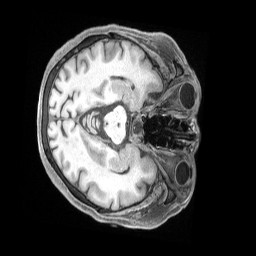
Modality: T1w
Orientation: axial
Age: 77
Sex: female
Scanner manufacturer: siemens
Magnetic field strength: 3 T
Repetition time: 2.5 s
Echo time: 0.00222 s